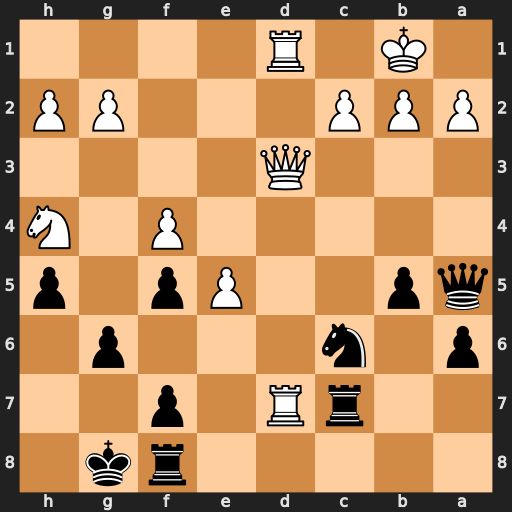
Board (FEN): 5rk1/2rR1p2/p1n3p1/qp2Pp1p/5P1N/3Q4/PPP3PP/1K1R4
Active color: b
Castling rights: -
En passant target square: -
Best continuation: Rxd7 Qxd7 Rd8 e6 Rxd7